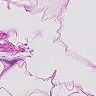
Metastatic tissue present: no